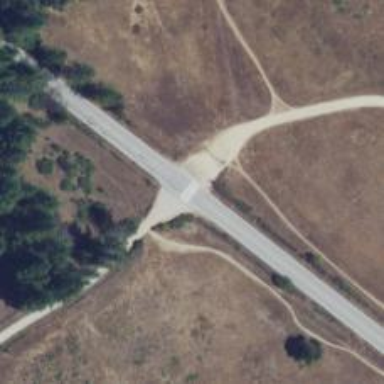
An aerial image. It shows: Uncontrolled road crossing.